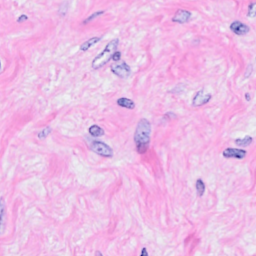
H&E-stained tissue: Breast